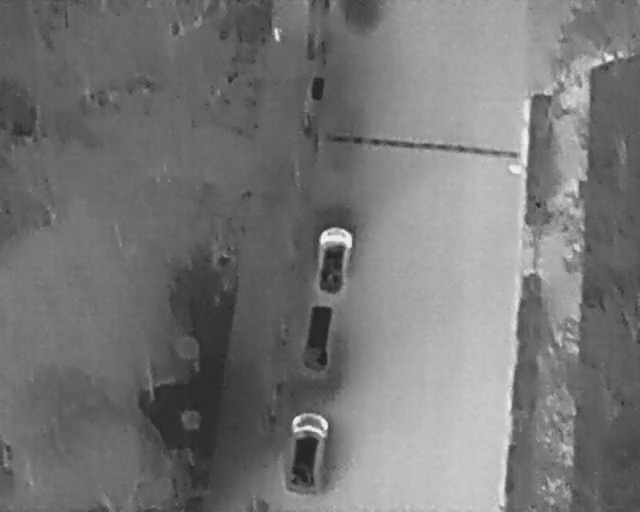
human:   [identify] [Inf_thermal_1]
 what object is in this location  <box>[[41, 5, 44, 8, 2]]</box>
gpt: <ref>1 medium person at the top</ref>